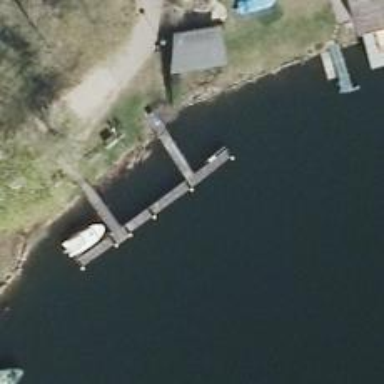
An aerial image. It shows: Man-made pier.